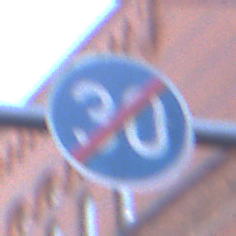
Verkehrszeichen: EndeMindestgeschwindigkeit
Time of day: SunriseSunset
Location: Outdoor (Urban)
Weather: Clear
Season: NotSpecified
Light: Natural